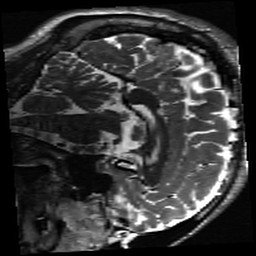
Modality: inplaneT2
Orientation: sagittal